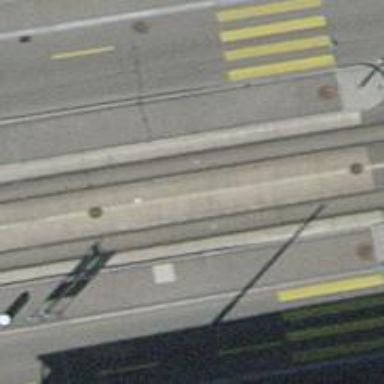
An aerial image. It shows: Bus stop equipped with public transport stop position.